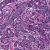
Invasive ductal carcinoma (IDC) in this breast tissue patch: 1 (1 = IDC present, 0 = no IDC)